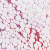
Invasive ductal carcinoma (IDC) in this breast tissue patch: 0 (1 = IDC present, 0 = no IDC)